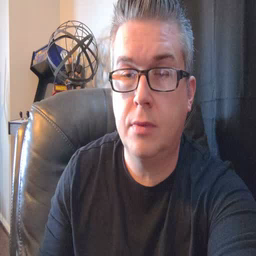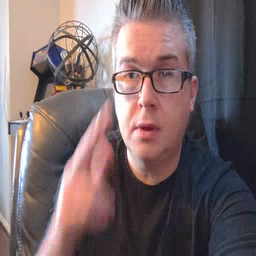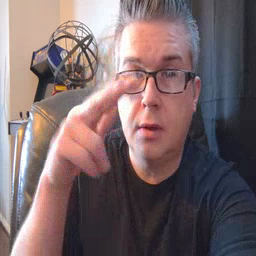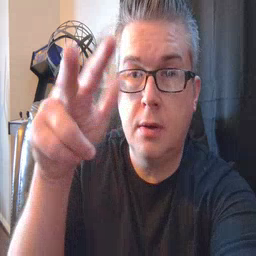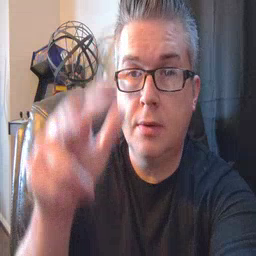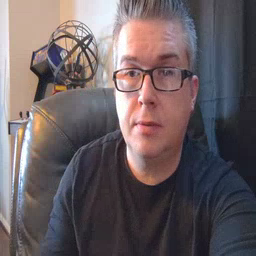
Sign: helicopter